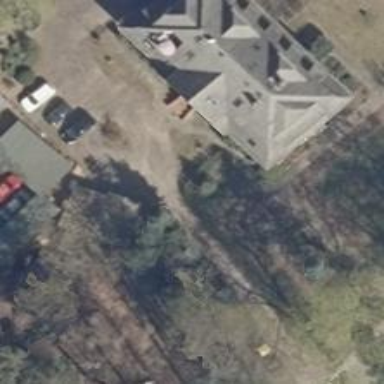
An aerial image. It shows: Driveway leading to service road.